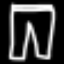
Label: pants